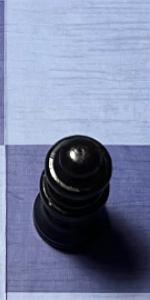
Label: Queen_Black